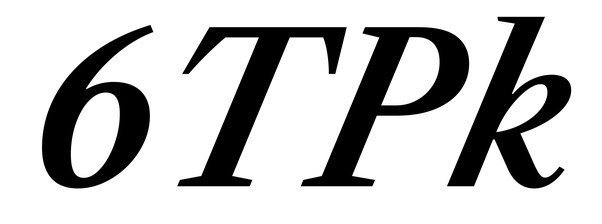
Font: LibreCaslonText-Italic_SemiBold_Italic